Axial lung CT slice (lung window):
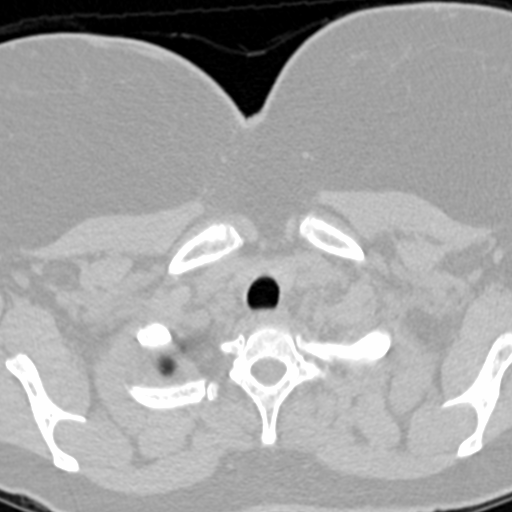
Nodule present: no